Question: I create widgets for date for my project.
n using the same widget for setProperty and getProperty of a object.
'''
public TextBox getTimeTxtbx() {
// TODO Auto-generated method stub
timebx =new TextBox();
timebx.setReadOnly(true);
final PopupPanel popupPanel=new PopupPanel(true);
final DatePicker datePicker=new DatePicker();
datePicker.addValueChangeHandler(new ValueChangeHandler<Date>() {
public void onValueChange(ValueChangeEvent<Date> event) {
// TODO Auto-generated method stub
Date date=event.getValue();
timebx.setText(DateTimeFormat.getFormat("EEE MMM dd HH:mm:ss z yyyy").format(date));
popupPanel.hide();
}
});
popupPanel.setWidget(datePicker);
timebx.addClickHandler(new ClickHandler() {
public void onClick(ClickEvent event) {
// TODO Auto-generated method stub
String strDate = timebx.getText();
System.out.println(" strDate " +strDate);
DateTimeFormat format = DateTimeFormat.getFormat("[EEE MMM dd HH:mm:ss z yyyy]");
try {
Date selDate = (Date)format.parse(strDate);
datePicker.setValue(selDate, true);
} catch(Exception pe){
// setting current date
System.out.println("error" +pe);
datePicker.setValue(new Date(), true);
}
int x=timebx.getAbsoluteLeft();
int y=timebx.getAbsoluteTop();
popupPanel.setPopupPosition(x, y+20);
popupPanel.show();
}
});
return timebx;
}
public void setTimebx(String string) {
// TODO Auto-generated method stub
timebx.setText(string);
}
'''
I am adding this widgets in flexTable in different gui class
'''
flexTable.setWidget(i, j,textBoxDisplay.getTimeTxtbx());
textBoxDisplay.setTimebx(customProperty.getValues().toString());
'''
In a flexTable , this above code is inside a 'iterator' and called .

Like in Image : testDate an received on.
When i click on testDate the value of Received On is Changed
---
Edited
'''
public ListBox getBooleanBox() {
// TODO Auto-generated method stub
selectBoolean = new ListBox(false);
//selectBoolean.setName(title);
selectBoolean.setStyleName("cmis-Customproperties-TextBox");
selectBoolean.setSize("150px", "20px");
selectBoolean.addItem("True","True");
selectBoolean.addItem("False", "False");
return selectBoolean;
}
public void setBooleanBox(String value){
int itemCount = selectBoolean.getItemCount();
for(int i = 0 ;i < itemCount;i++){
if(selectBoolean.getItemText(i).equalsIgnoreCase(value)){
selectBoolean.setSelectedIndex(i);
}
}
}
'''
adding in flexTable
'''
customPropertyTabel.setWidget(i, j,textBoxDisplay.getBooleanBox());
textBoxDisplay.setBooleanBox(removeSymbol(customProperty.getValues().toString()));
'''
and this is working perfectly fine.
I got the correct values.
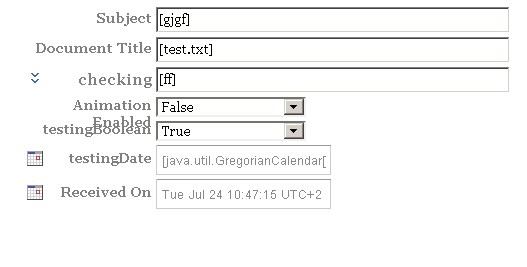
Answer: This is a referencing issue in the implementation.
On your second iteration of 'getTimeTxtbx' (when you create Received On textbox) you have set the local variable 'timebx' in 'textBoxDisplay' instance to a new reference which is the Received On textbox. Your 'datePicker''s 'onValueChange' implementation set the text on 'timebx', hence the Received On textbox gets set instead of the 'testingDate' textbox on your second iteration.
Try use a new instance of 'TextBoxDisplay' instead during the iteration.
'''
TextBoxDisplay textBoxDisplay = new TextBoxDisplay();
flexTable.setWidget(i, j,textBoxDisplay.getTimeTxtbx());
textBoxDisplay.setTimebx(customProperty.getValues().toString());
'''